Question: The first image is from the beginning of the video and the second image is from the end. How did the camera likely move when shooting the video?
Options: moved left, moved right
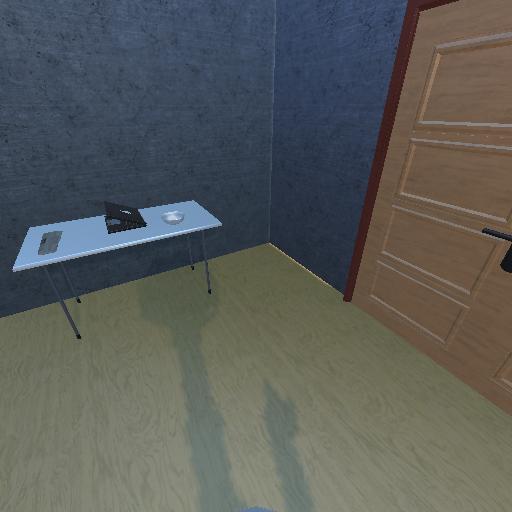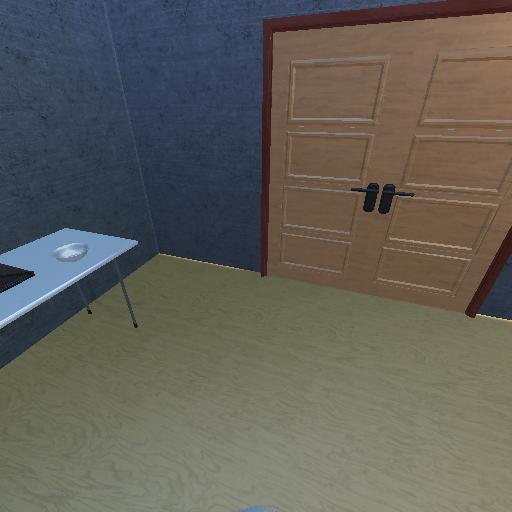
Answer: moved left